Question: I have 'UIViewController' with 'UIScrollView' and two labels and a button inside it:
'''
UIView
-UIScrollView
-UILabel
-UILabel
-UIButton
'''
I need to align my 'UILabels' and 'UIButton' after each other dynamically, as every view can have different size. 'UILabels' are okay, but my 'UIButton' goes into the middle of my second 'UILabel'
Here is my code:
'''
self.header.text = event.title;
self.header.numberOfLines = 0;
CGFloat headerHeight = [event.title sizeWithFont:[UIFont fontWithName:@"Arial" size:20] constrainedToSize:CGSizeMake(280, 100000) lineBreakMode:UILineBreakModeWordWrap].height;
self.header.frame = CGRectMake(19, 20, 280, headerHeight);
CGFloat positionY = 40 + [self.header.text sizeWithFont:[UIFont fontWithName:@"Arial" size:20] constrainedToSize:CGSizeMake(280, 100000) lineBreakMode:UILineBreakModeWordWrap].height;
CGFloat descriptionHeight = [event.descr sizeWithFont:[UIFont systemFontOfSize:17] constrainedToSize:CGSizeMake(280, 100000) lineBreakMode:UILineBreakModeWordWrap].height;
self.descr.frame = CGRectMake(19, positionY, 280, descriptionHeight);
self.descr.text = event.descr;
self.descr.numberOfLines = 0;
positionY = self.descr.frame.origin.y + self.descr.frame.size.height + 40;
buyButton.frame = CGRectMake(19, positionY, 72, 37);
scrollView.contentInset = UIEdgeInsetsMake(contentInset, 0, 0, 0);
[scrollView setContentSize:CGSizeMake(320, positionY+80)];
'''
UIScrollView has flexible height autoresizing mask set in IB.
Here is how it looks:

Can anyone tell me what am I doing wrong?
If I remove autoresizing mask for my UIScrollView - everything works okay
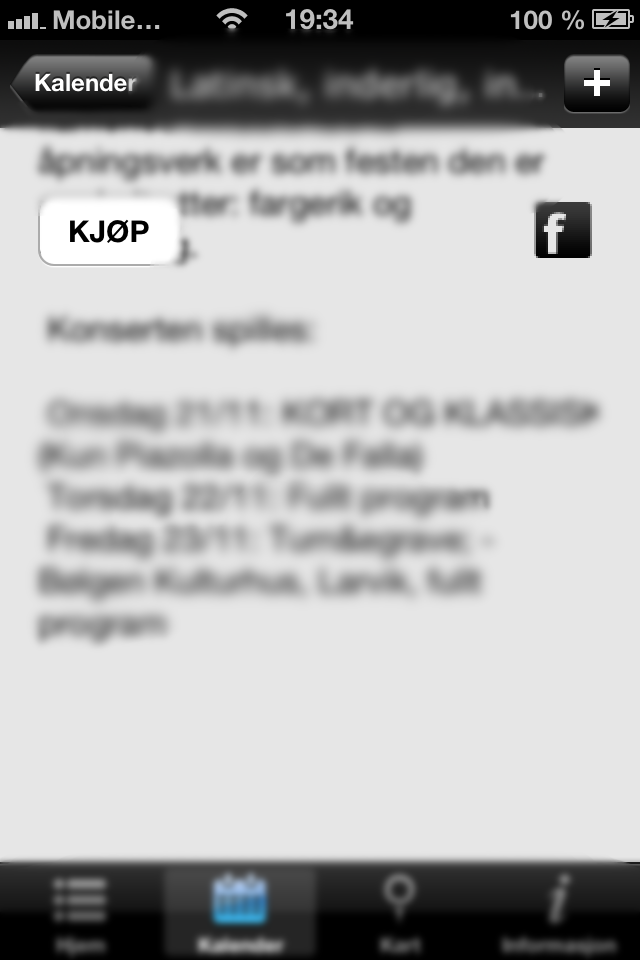
Answer: If your problem resolves itself by changing the autoresizing mask on the scroll view, be sure to check the autoresizing mask on your buttons and labels to make sure they all agree.